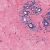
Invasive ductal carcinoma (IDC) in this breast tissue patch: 0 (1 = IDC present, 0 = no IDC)